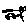
Label: car